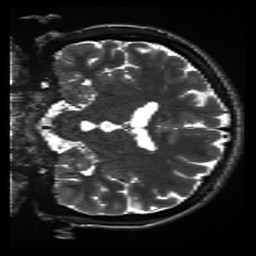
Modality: inplaneT2
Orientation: coronal
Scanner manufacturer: siemens
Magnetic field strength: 3 T
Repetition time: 11 s
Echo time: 0.059 s